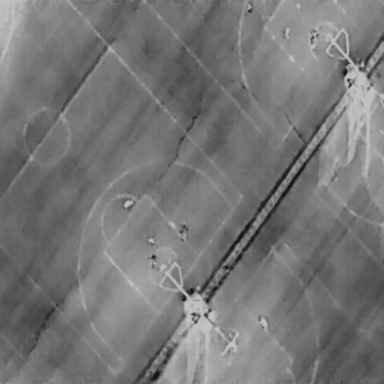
There are nine People in the infrared image.